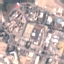
Label: Industrial